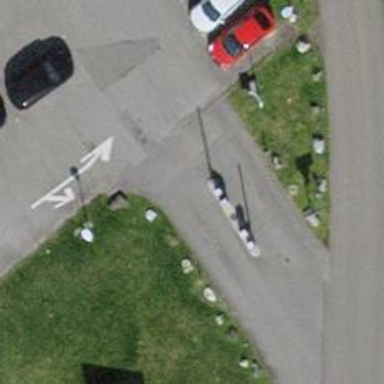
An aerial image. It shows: Lift gate barrier.